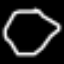
Label: octagon